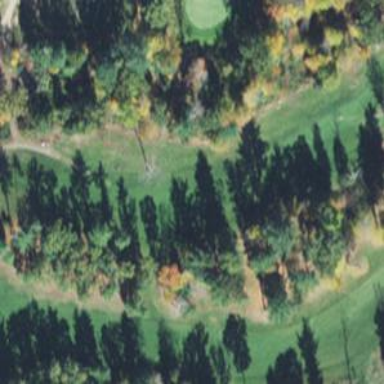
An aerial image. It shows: View of golf hole.